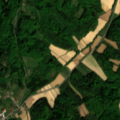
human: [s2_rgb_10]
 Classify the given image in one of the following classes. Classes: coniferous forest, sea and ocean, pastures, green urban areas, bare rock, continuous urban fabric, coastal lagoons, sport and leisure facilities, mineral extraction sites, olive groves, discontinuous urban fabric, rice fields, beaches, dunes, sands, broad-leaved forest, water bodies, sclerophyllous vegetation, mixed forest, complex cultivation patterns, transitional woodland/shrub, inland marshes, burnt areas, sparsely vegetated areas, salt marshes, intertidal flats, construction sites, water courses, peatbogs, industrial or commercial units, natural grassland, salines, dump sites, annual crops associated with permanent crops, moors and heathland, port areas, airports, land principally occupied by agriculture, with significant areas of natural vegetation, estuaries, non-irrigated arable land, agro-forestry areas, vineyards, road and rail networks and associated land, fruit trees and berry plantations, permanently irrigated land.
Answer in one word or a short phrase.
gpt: discontinuous urban fabric, pastures, complex cultivation patterns, broad-leaved forest